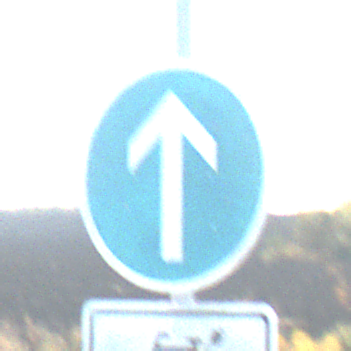
Verkehrszeichen: VorgeschriebeneFahrtrichtungGeradeaus
Zusatzzeichen unten: EinspurigeFahrzeugeFrei4
Umgebung: Outdoor, Nature
Tageszeit: MorningAfternoon
Wetter: Clear
Licht: Natural
Jahreszeit: Autumn
Kontrast: HighContrast